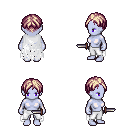
a pixel art fantasy rpg character, female body template, dark elf, purple skin, white tattered cape, white pants, white blonde parted hairstyle, dagger, four views (front, back, left, right), 2x2 character sprite sheet, small pixel art, hard edges, no anti-aliasing